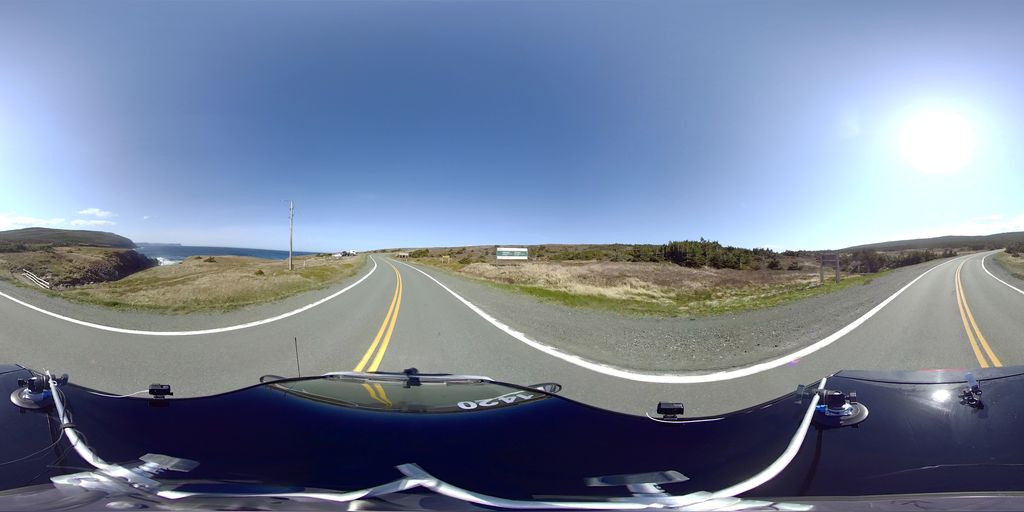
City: st_johns